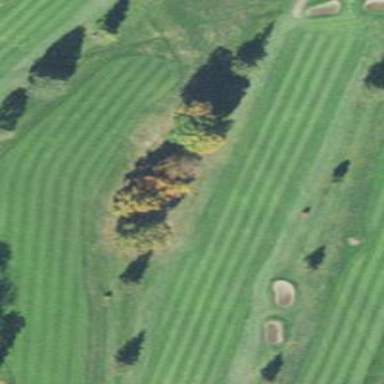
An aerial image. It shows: Grassy area designated as golf fairway.